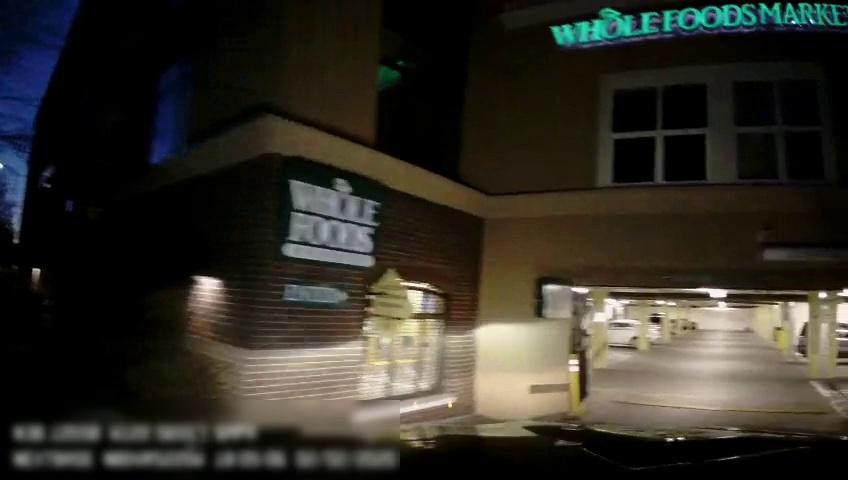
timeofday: Dusk/Dawn/Twilight
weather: Other
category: Drivable Space
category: Vehicles | SUV
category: Vehicles | Truck
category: Vehicles | Car
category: Vehicles | Car
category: Vehicles | SUV